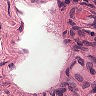
Metastatic tissue present: no